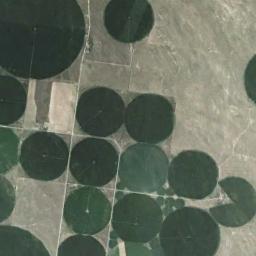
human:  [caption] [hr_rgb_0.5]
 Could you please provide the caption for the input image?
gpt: Some deep green circle farmland are in the bare land .

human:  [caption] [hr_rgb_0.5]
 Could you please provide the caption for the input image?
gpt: The circular farmland is mainly on the left .

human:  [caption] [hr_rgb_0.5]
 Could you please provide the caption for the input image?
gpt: Many neatly arranged circular green fields, Including irregular ones .

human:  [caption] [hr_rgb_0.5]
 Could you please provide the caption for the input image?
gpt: Several dark green circular or fan-shaped farmlands with different radii and radians are surrounded by wasteland .

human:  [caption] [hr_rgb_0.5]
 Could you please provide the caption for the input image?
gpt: There are many green circular farmlands of different sizes .